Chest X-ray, PA view. Patient: 27 years old, sex M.
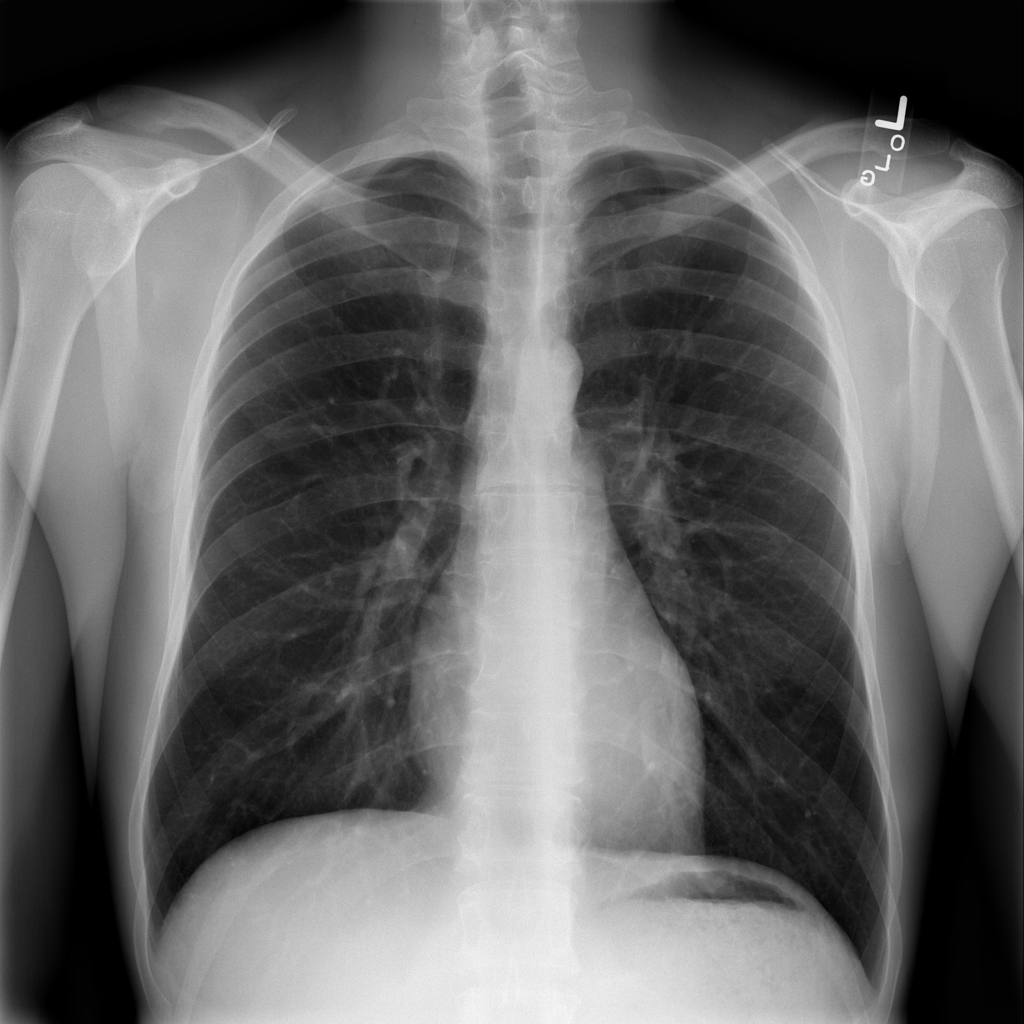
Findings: No Finding